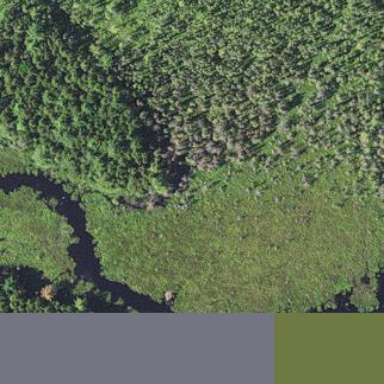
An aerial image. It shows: Bog wetland.